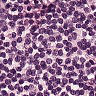
Metastatic tissue present: no